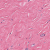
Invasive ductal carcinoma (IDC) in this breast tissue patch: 0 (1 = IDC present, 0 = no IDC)